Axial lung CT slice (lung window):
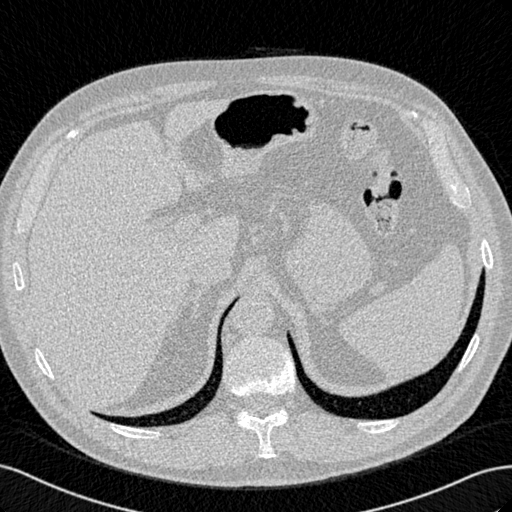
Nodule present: no